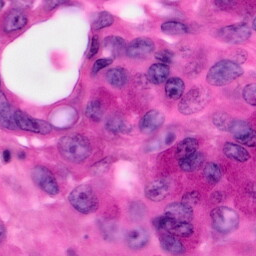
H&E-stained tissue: Pancreatic